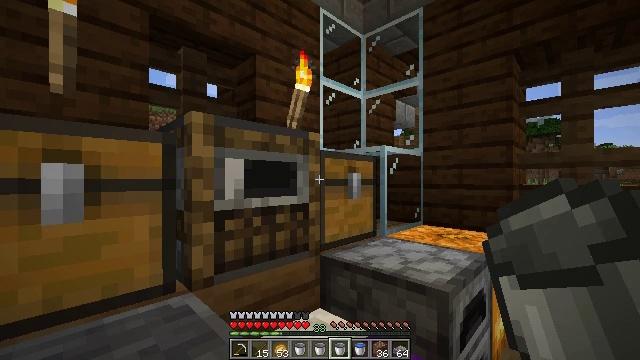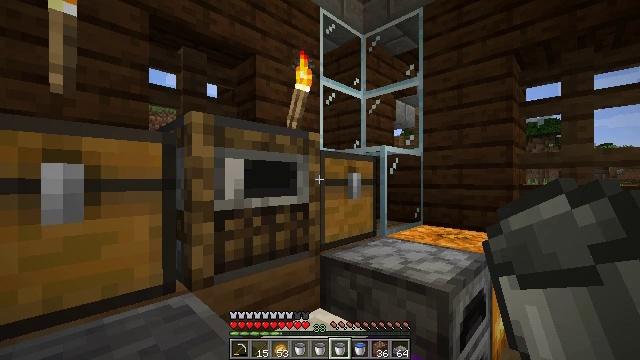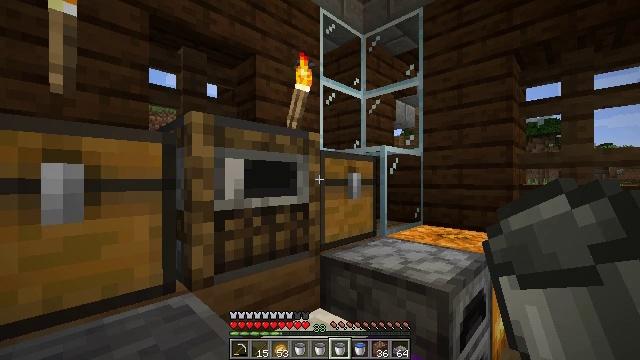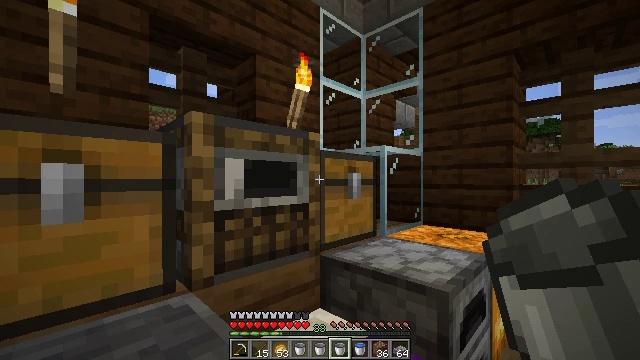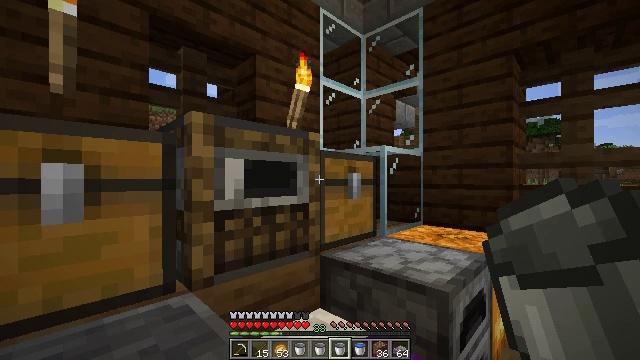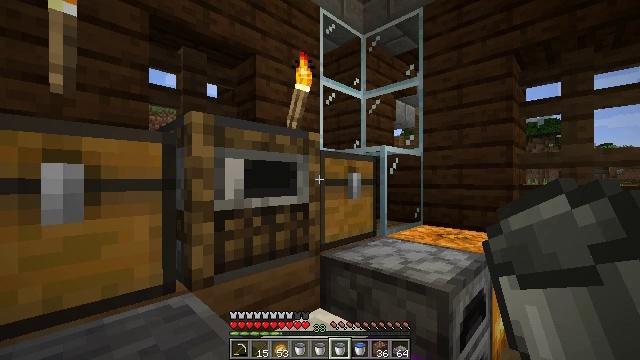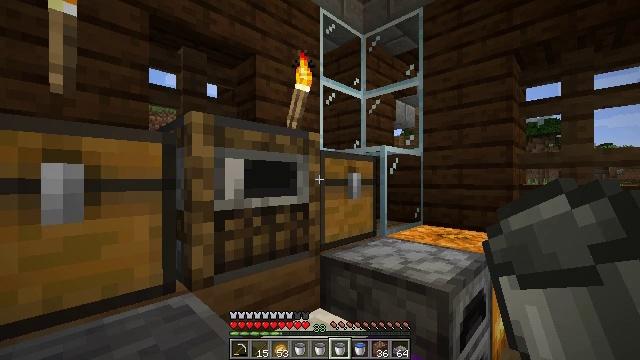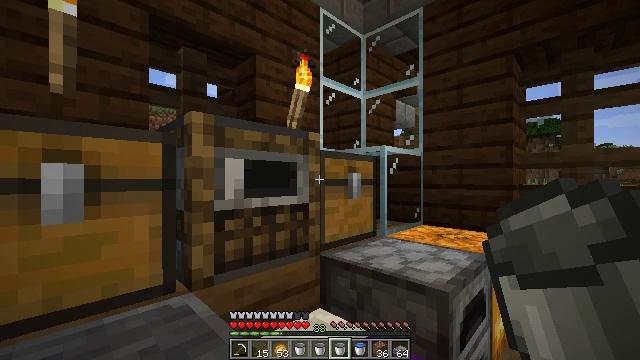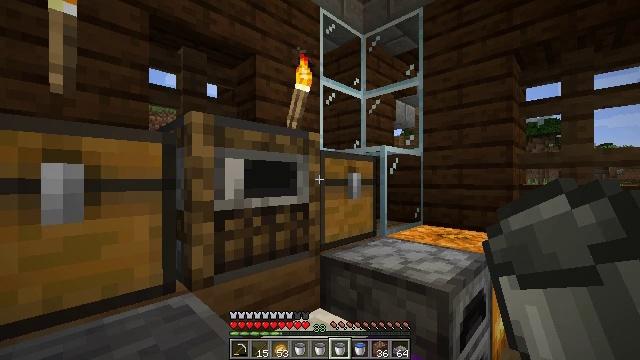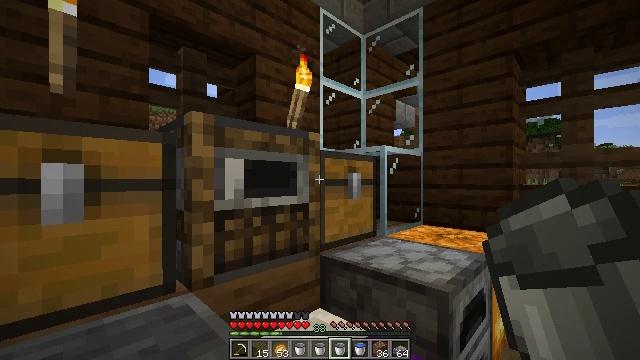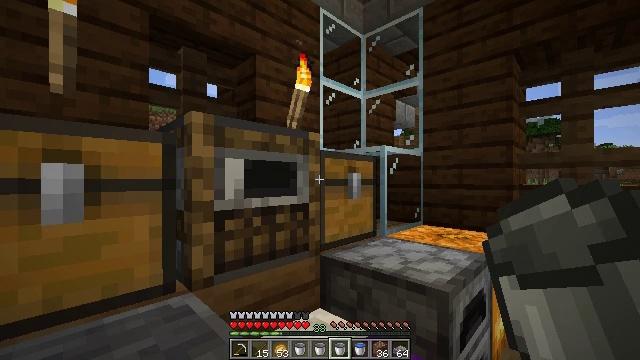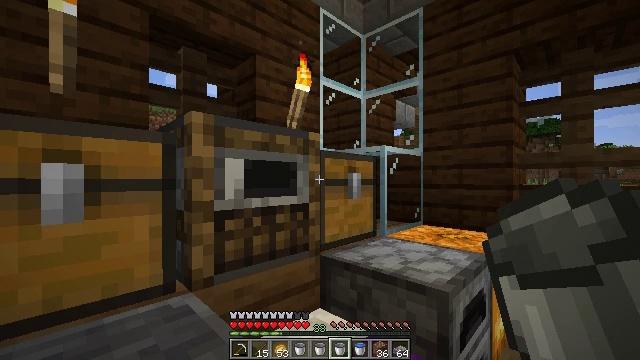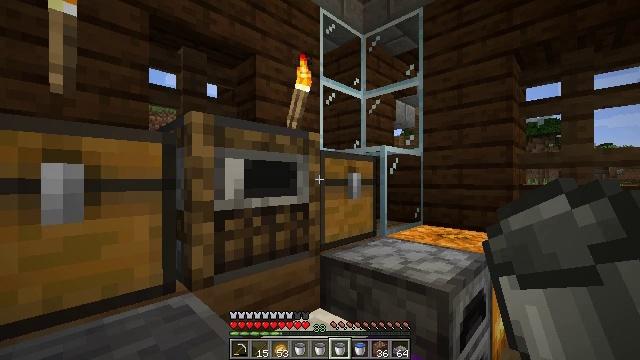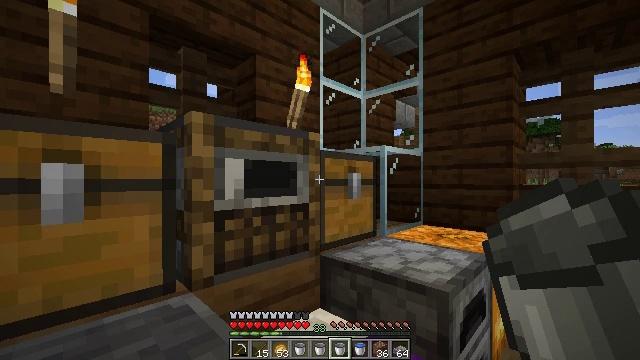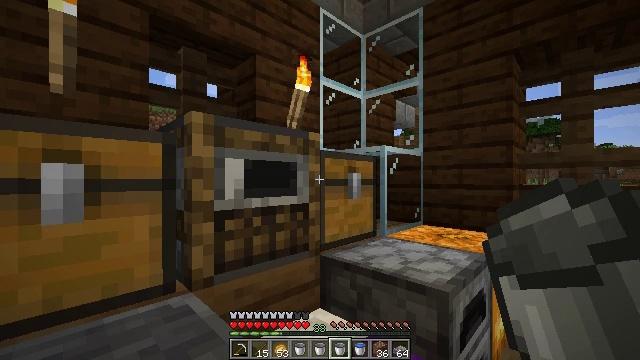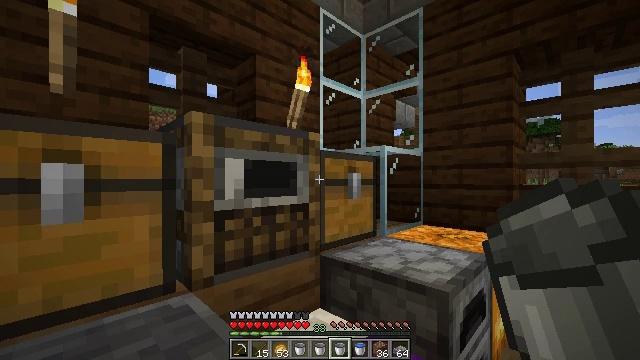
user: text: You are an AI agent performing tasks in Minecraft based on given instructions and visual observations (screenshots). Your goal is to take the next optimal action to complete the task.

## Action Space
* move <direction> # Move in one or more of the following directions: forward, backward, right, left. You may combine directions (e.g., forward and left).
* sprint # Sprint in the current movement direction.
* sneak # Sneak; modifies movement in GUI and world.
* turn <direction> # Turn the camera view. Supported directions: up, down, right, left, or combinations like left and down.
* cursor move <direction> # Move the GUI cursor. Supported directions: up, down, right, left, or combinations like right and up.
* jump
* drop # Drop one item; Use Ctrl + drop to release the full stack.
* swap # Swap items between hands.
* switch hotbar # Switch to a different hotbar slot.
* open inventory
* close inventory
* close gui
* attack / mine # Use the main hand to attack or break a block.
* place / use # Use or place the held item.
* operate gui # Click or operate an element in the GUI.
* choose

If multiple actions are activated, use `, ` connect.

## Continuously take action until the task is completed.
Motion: motion action
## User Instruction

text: Mine spruce leaves from the tree.
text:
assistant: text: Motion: no_op
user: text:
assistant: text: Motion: no_op
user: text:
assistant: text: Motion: no_op
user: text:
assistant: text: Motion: no_op
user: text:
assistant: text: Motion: no_op
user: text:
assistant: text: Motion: no_op
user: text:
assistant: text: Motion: no_op
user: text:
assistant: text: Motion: no_op
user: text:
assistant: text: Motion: no_op
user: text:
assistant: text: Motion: no_op
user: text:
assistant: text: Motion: no_op
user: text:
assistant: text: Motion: no_op
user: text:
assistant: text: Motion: no_op
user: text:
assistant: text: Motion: no_op
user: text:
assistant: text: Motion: no_op
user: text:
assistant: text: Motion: no_op
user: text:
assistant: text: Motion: no_op
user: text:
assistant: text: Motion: no_op
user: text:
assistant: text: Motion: no_op
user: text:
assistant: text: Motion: no_op
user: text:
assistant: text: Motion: no_op
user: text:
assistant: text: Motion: no_op
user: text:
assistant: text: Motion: no_op
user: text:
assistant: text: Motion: no_op
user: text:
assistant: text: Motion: no_op
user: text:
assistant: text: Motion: no_op
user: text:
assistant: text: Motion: no_op
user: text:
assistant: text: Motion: no_op
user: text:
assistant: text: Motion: no_op
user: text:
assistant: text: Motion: no_op